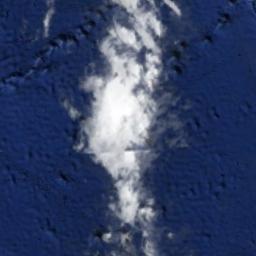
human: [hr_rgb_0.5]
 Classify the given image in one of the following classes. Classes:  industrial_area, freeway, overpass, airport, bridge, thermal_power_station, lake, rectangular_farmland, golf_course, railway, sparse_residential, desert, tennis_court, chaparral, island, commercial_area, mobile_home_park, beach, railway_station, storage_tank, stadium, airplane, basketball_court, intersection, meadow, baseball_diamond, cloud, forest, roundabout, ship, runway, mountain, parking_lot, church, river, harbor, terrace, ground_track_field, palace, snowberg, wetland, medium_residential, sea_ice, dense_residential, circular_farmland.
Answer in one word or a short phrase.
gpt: cloud